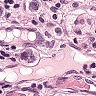
Metastatic tissue present: yes